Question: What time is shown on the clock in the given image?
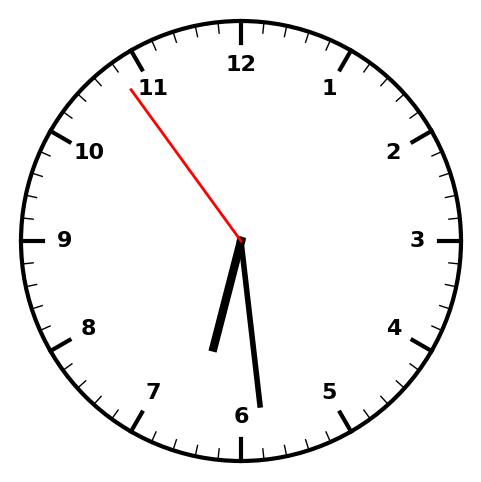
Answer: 06:28:54